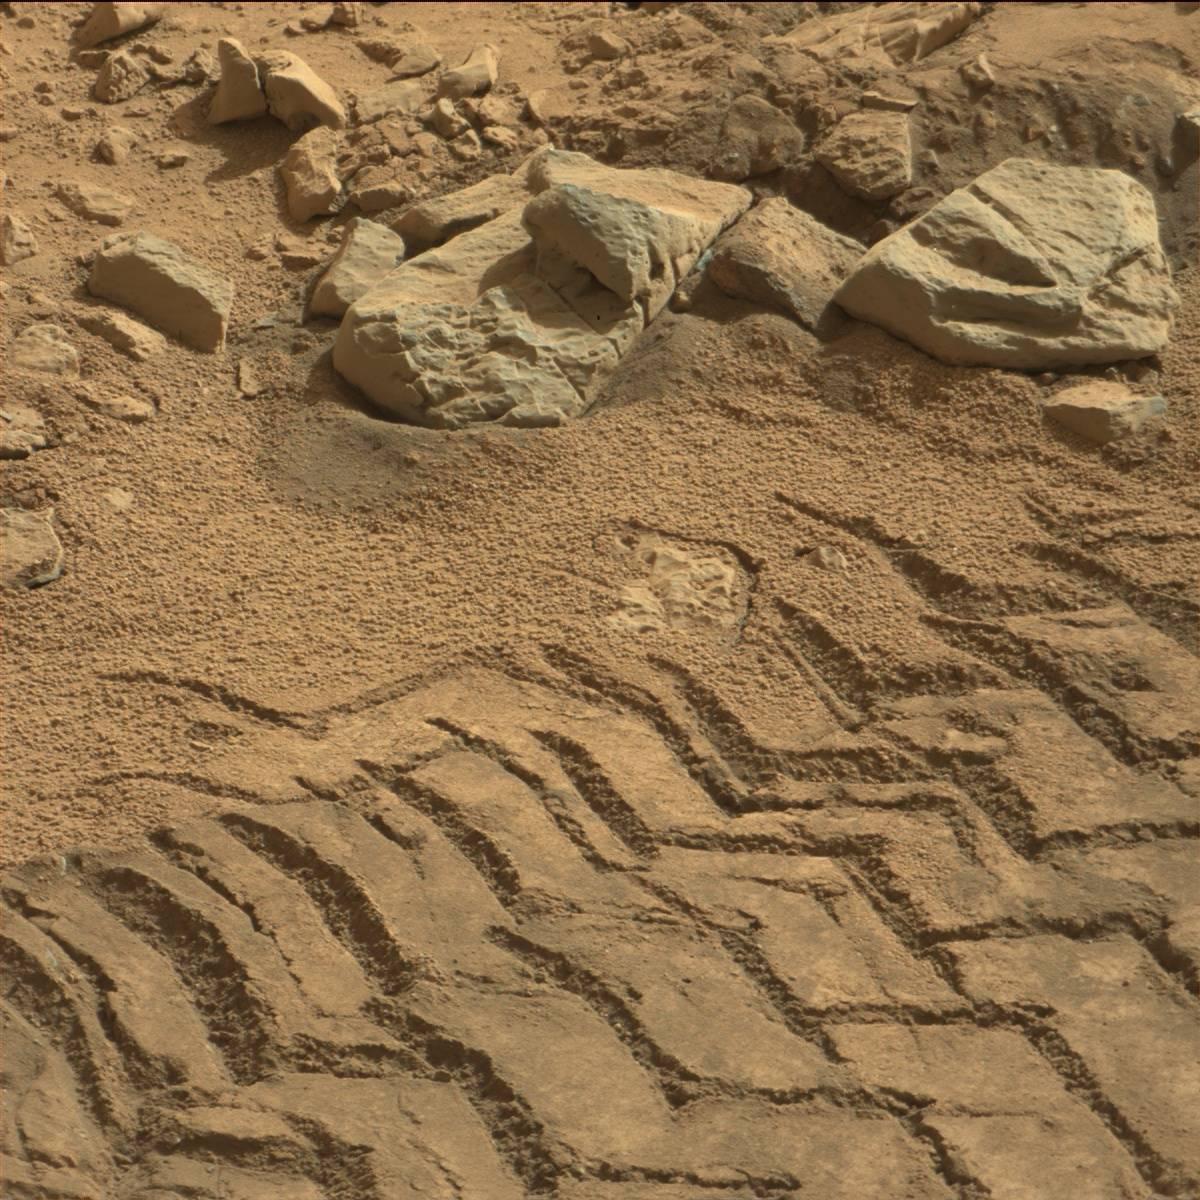
Terrain classes present: Bedrock, Sand / Soil, Track